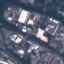
Land use / land cover: Industrial